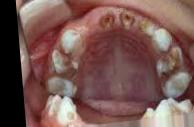
Condition: Caries